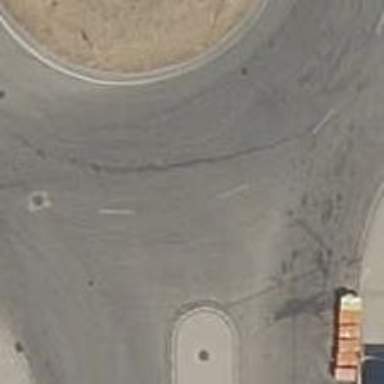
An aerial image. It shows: Roundabout on residential road.